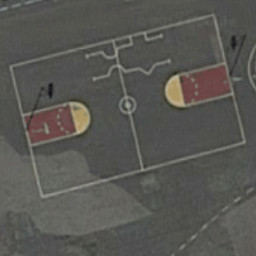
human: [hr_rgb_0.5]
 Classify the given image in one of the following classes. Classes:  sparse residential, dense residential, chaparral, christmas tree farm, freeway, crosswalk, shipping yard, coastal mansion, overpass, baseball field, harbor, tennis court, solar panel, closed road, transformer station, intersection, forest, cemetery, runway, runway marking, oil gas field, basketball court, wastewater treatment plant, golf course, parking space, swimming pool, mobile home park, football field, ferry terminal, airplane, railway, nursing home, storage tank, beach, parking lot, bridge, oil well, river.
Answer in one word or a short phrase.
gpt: basketball court